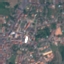
Label: Residential